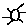
Label: sun